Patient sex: F
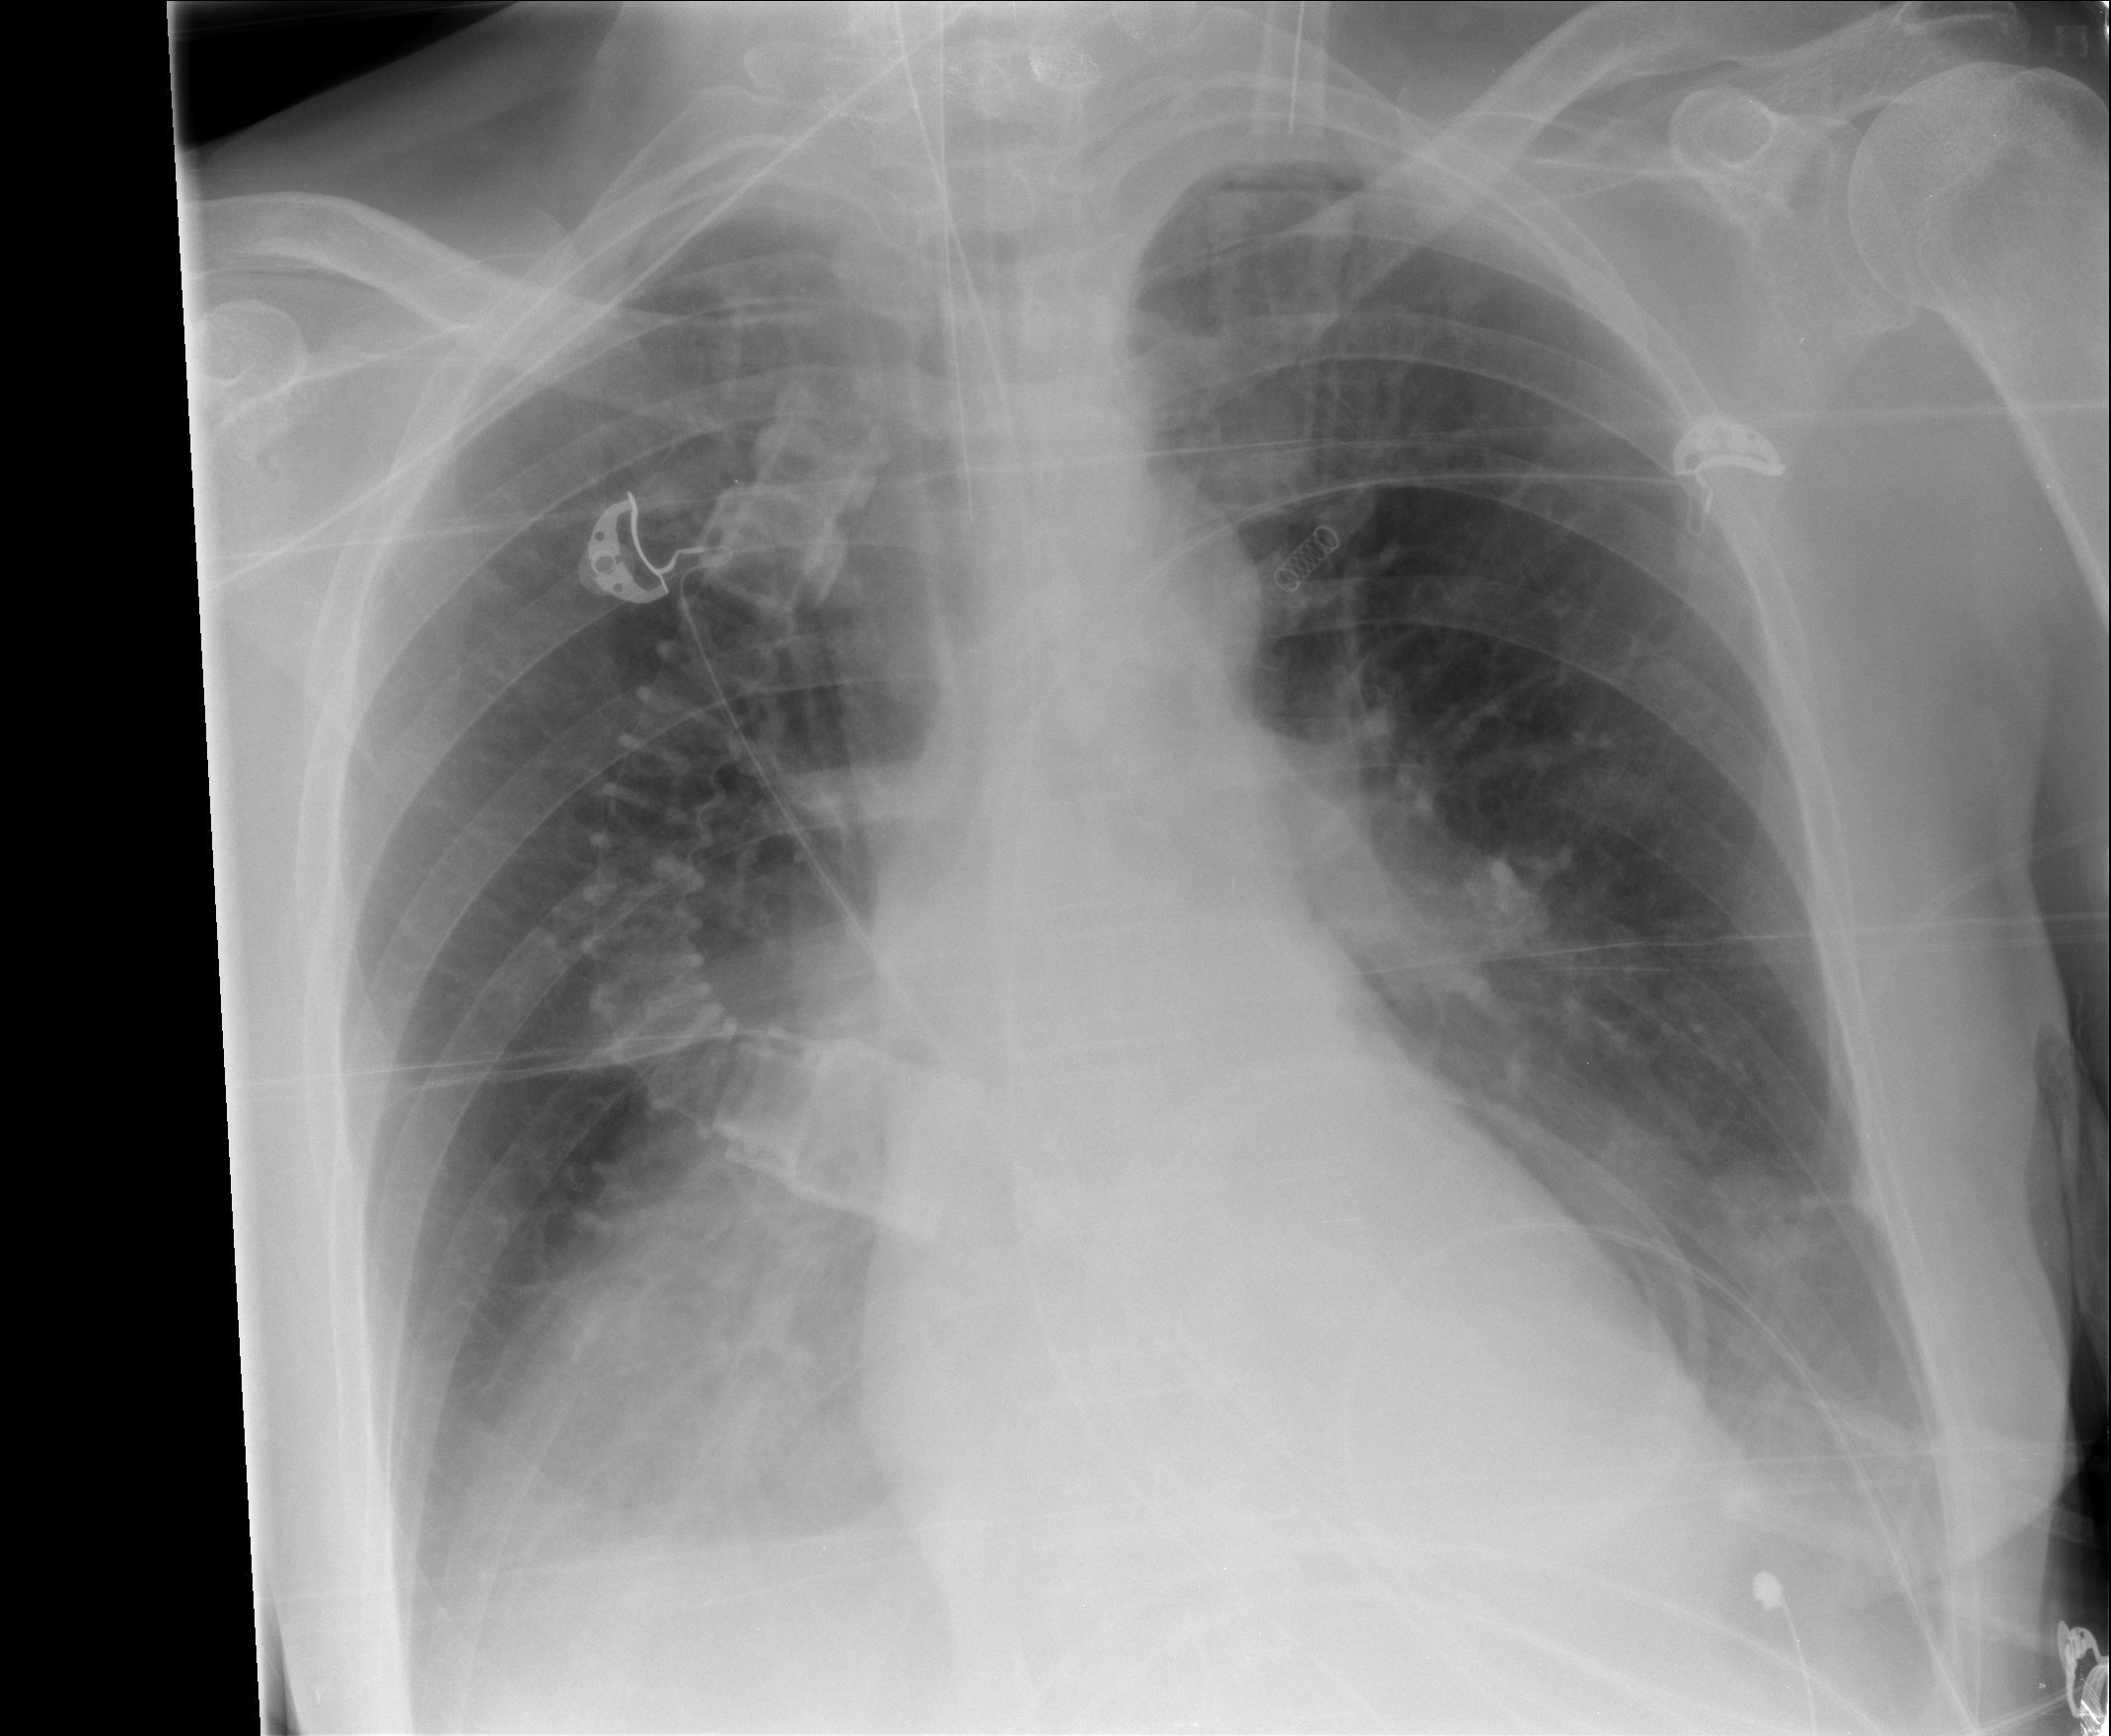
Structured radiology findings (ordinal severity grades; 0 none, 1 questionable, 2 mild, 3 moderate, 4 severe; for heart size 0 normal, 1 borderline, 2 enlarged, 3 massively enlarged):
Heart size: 0
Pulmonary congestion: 0
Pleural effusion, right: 0
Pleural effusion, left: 2
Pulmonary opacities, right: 0
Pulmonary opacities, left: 0
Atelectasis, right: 2
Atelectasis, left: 2